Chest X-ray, PA view. Patient: 61 years old, sex M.
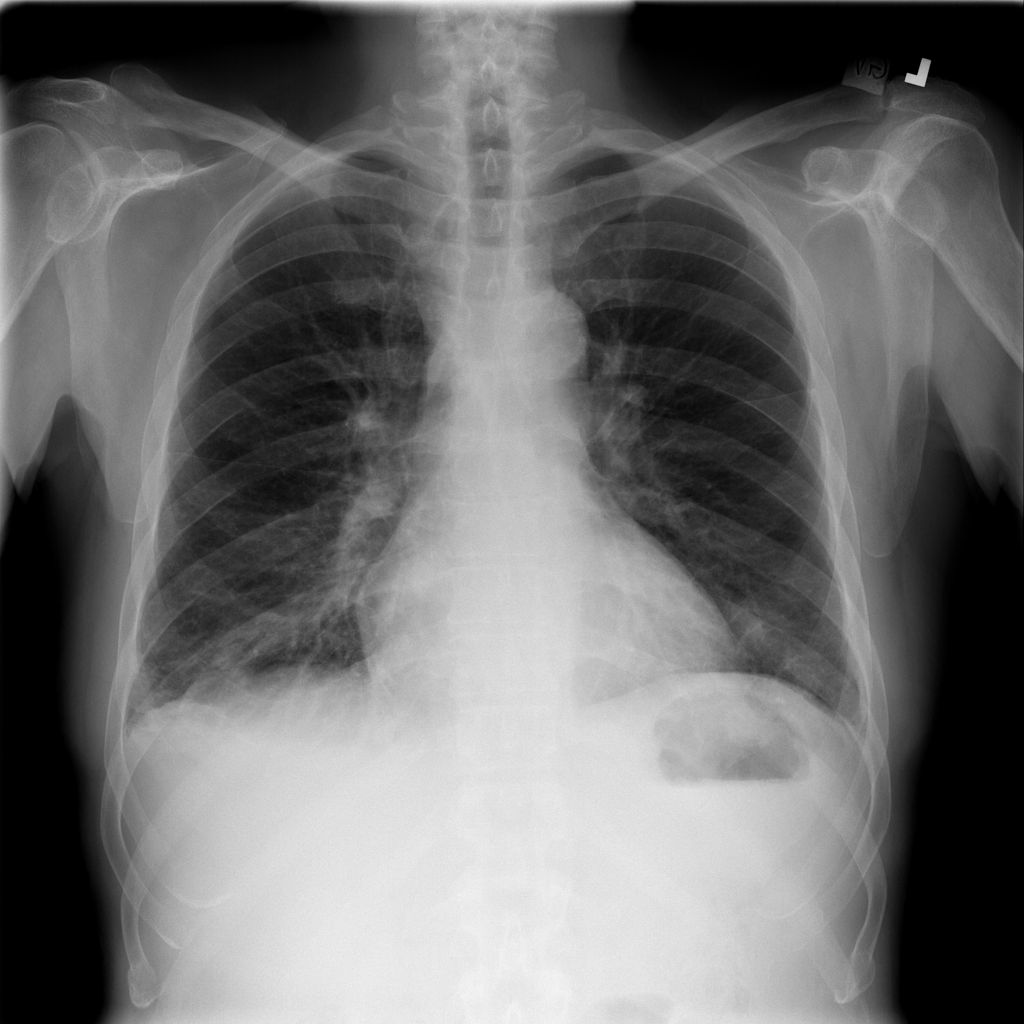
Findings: Atelectasis, Effusion, Infiltration